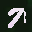
Label: 7